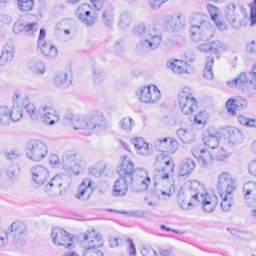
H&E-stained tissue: Breast